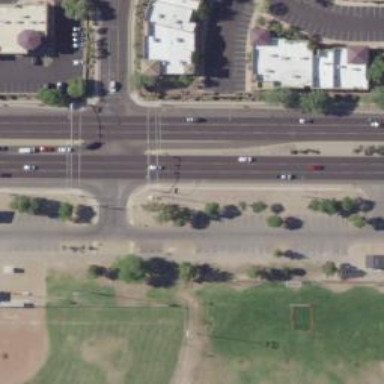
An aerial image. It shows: Marked crossing on footway.